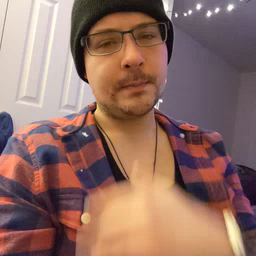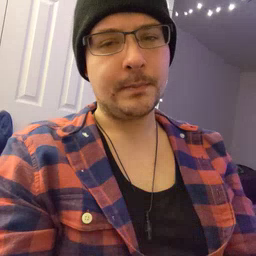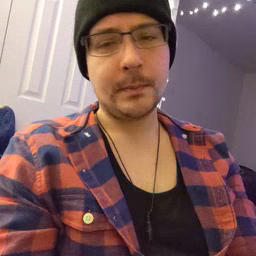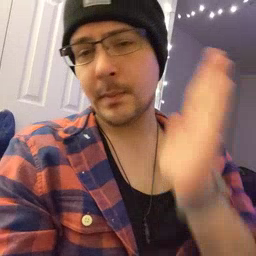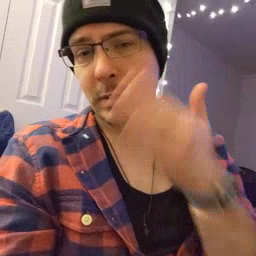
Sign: bedroom